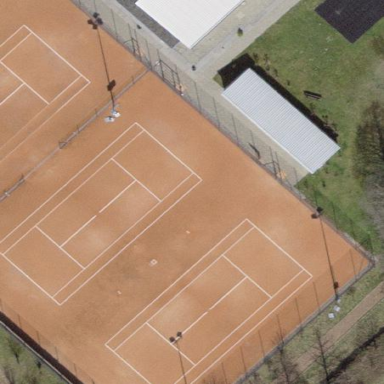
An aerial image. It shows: Tennis court on the leisure land pitch.